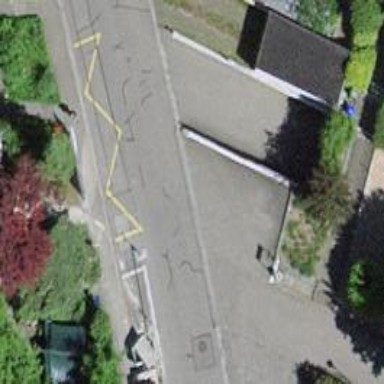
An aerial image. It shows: Bus stop with stop position for public transport.